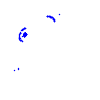
Particle: kaon